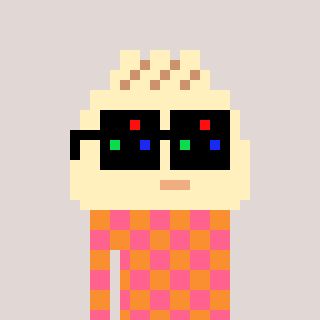
a pixel art character with square black sunglasses, a porkbao-shaped head and a orange-colored body on a warm background